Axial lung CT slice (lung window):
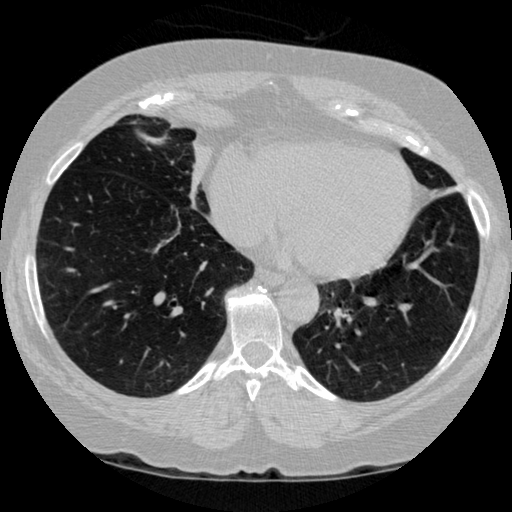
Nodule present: no